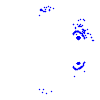
Particle: pion